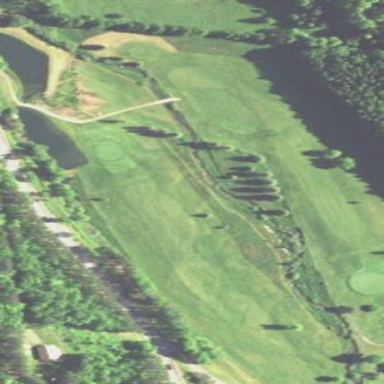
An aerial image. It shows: Water hazard on golf course.